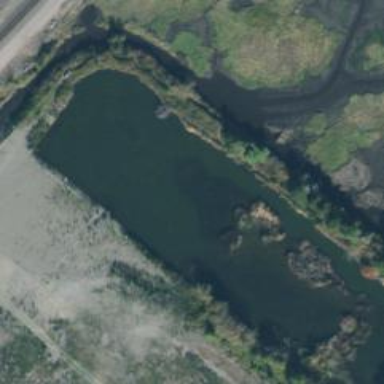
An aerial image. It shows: Peaceful pond surrounded by nature.